Question: I am working on android projects using Eclipse IDE. Since two days my files are opening with all dots and symbols. Can you please tell us what is the reason for that? How to remove those symbols?

Thank you,
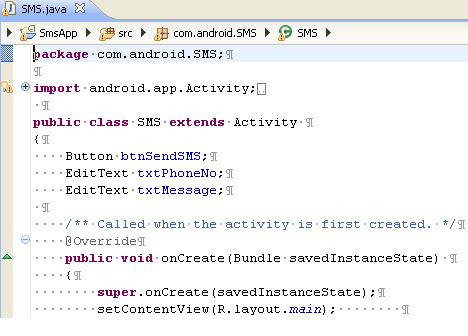
Answer: From the 'Window' menu 'Prefrences' + 'Editors' + 'Text Editors' + Unchecked the 'Show Whitespace characters'.